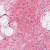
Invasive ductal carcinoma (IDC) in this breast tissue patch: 0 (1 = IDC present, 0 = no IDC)